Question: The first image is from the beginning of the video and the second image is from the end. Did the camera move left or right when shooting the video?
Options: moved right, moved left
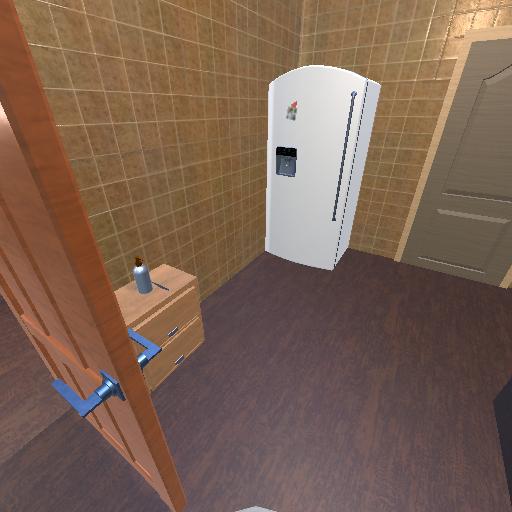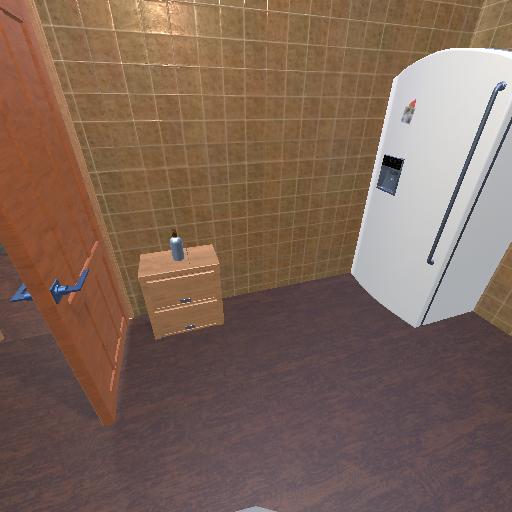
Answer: moved right